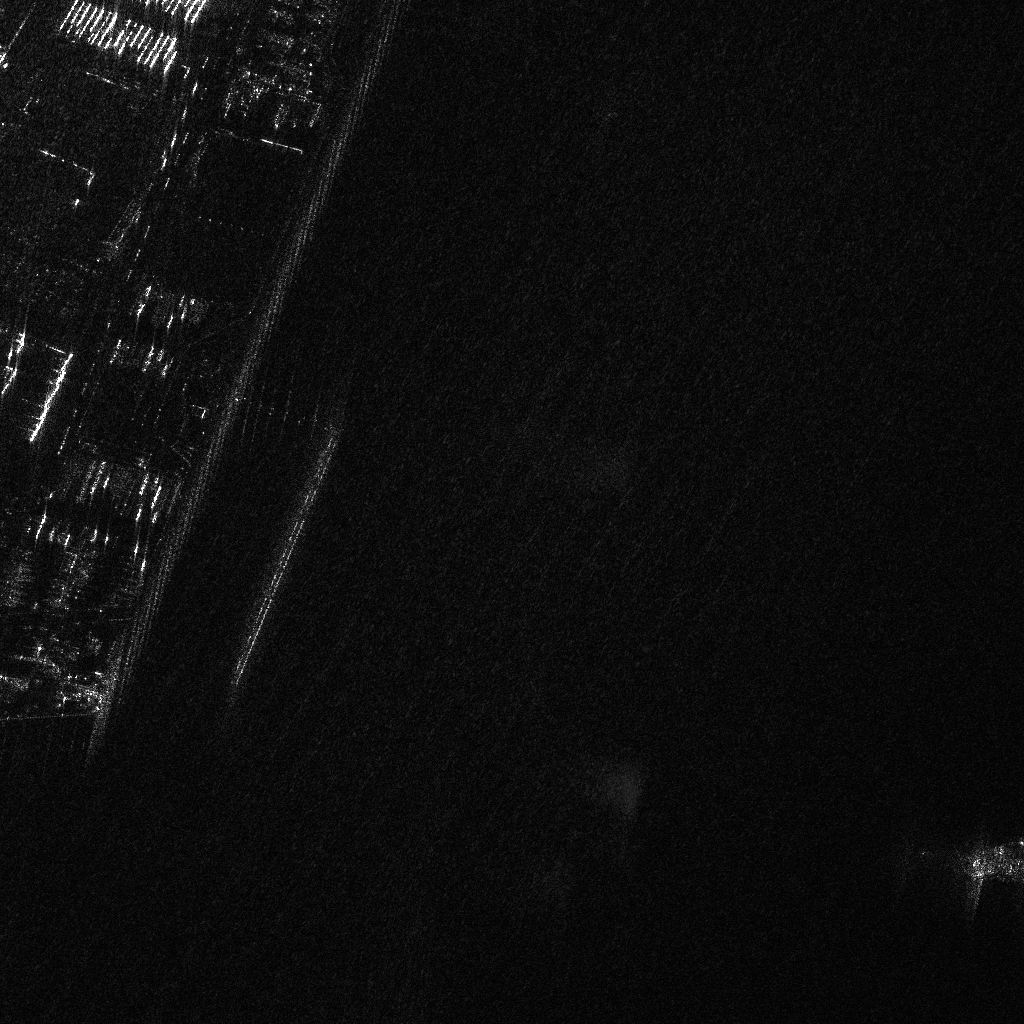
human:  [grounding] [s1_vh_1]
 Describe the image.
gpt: In the satellite image, there is  <ref>1 large container </ref> <box>[[94, 81, 99, 86, 90]]</box> located at bottom right.